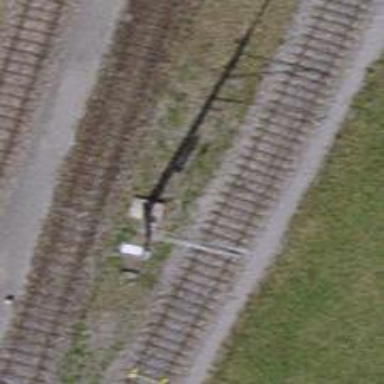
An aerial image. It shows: Single-track railway spur.